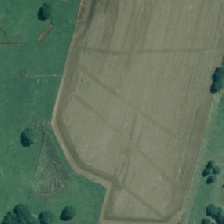
Land cover: shortrotation_cropland